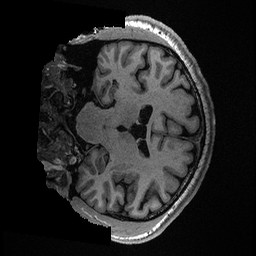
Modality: T1w
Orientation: coronal
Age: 40
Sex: male
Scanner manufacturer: ge
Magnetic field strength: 3 T
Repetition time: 0.006952 s
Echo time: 0.00292 s